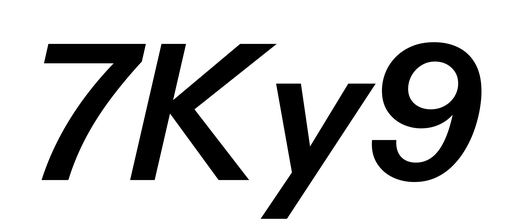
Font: InstrumentSans-Italic_SemiBold_Italic